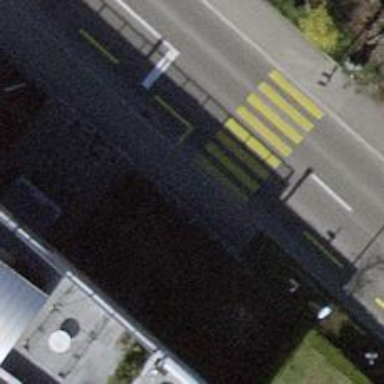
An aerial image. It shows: Kerb serving as barrier.